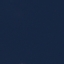
Land use / land cover: SeaLake